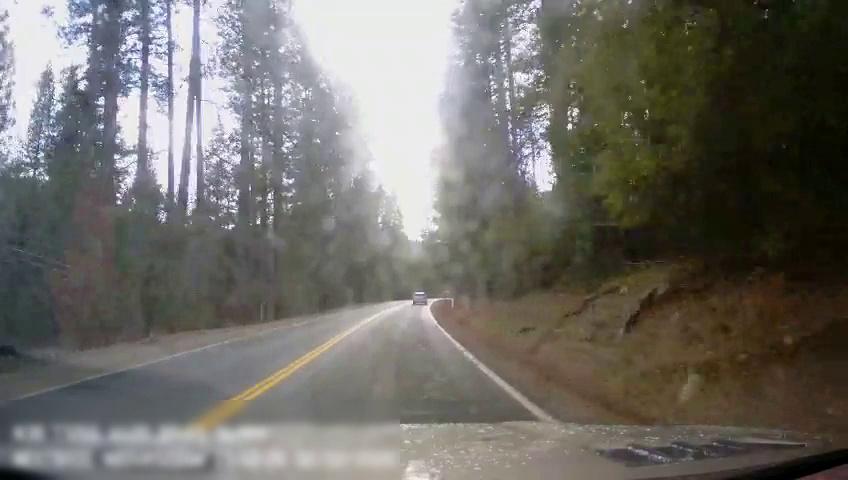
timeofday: Day
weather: Sunny
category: Drivable Space
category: Vehicles | SUV
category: Lanes | Current Lane
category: Lanes | Current Lane
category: Lanes | Opposite Lane
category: Lanes | Opposite Lane